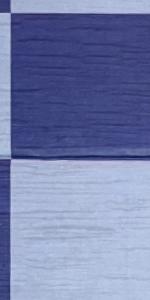
Label: Empty